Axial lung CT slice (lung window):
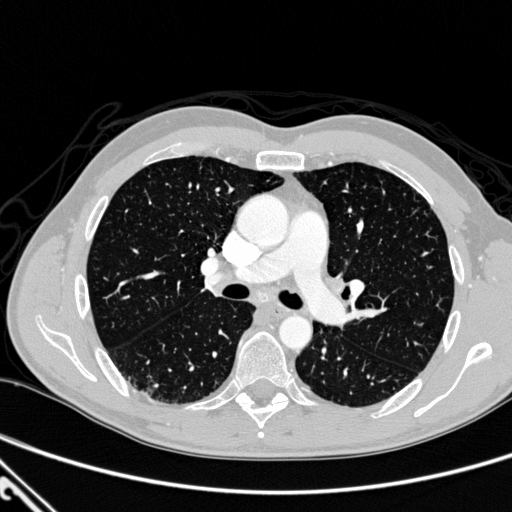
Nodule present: no